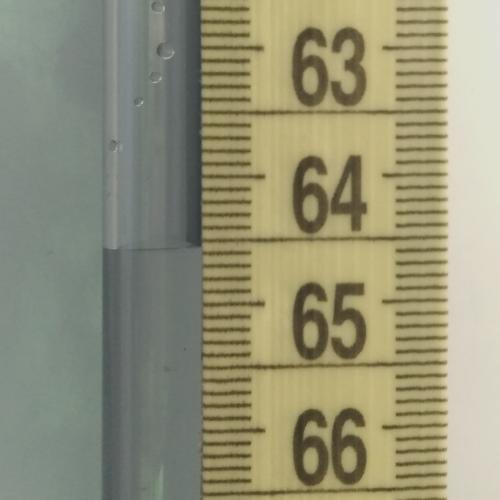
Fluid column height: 64.5 cm